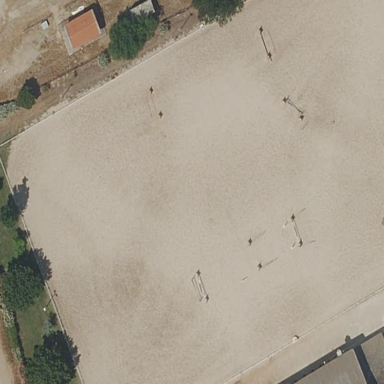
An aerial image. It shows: Equestrian pitch on the ground.